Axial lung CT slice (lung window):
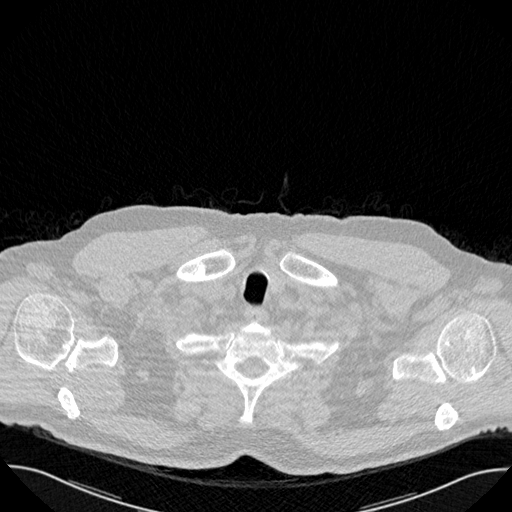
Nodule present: no